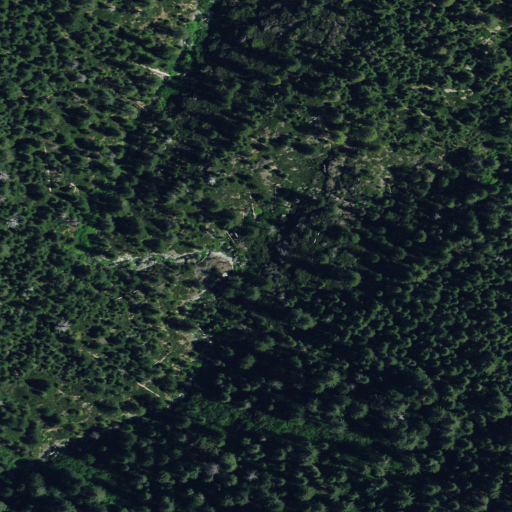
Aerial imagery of valley in California named Axford Ravine containing grassland and evergreen forest